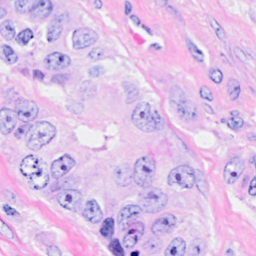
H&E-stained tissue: Breast